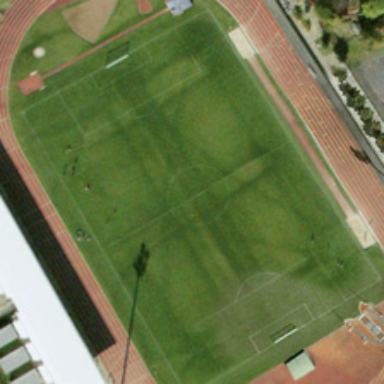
Some green trees are near a playground with a football field in it .